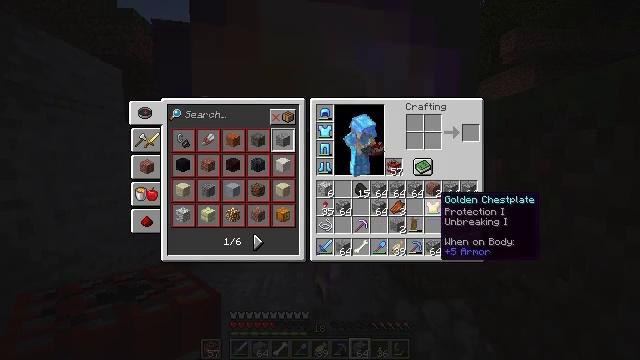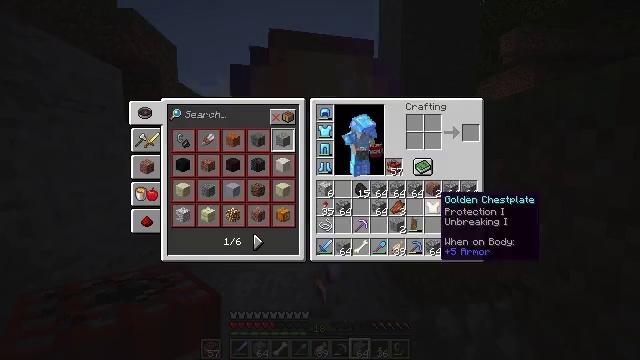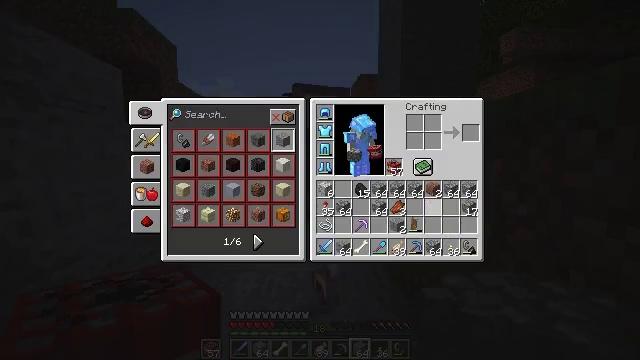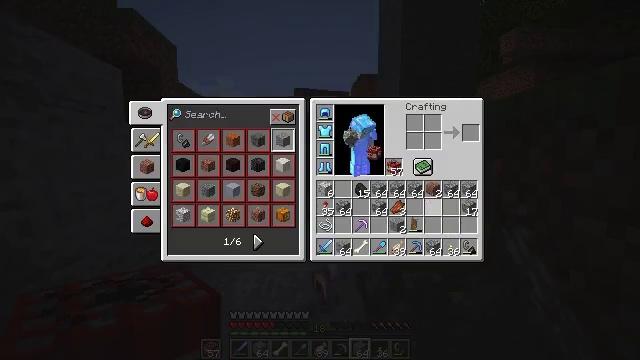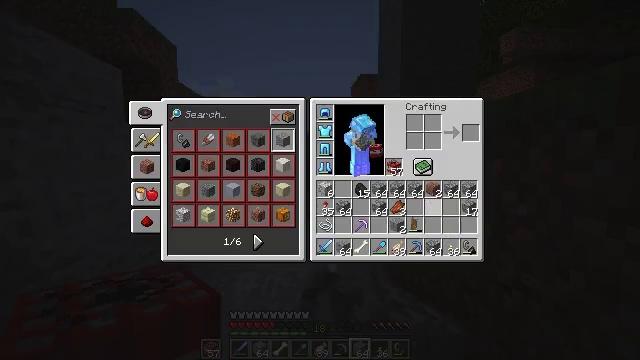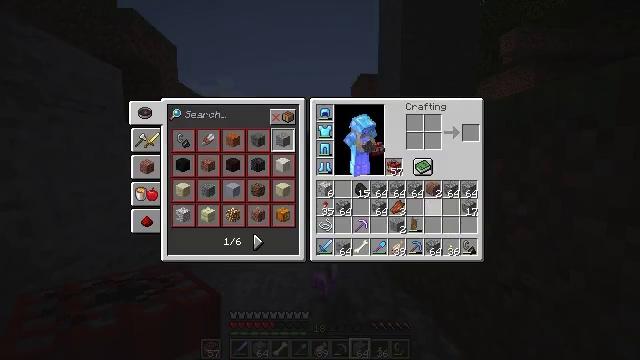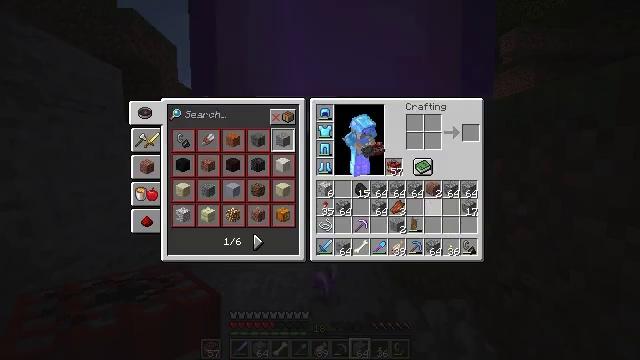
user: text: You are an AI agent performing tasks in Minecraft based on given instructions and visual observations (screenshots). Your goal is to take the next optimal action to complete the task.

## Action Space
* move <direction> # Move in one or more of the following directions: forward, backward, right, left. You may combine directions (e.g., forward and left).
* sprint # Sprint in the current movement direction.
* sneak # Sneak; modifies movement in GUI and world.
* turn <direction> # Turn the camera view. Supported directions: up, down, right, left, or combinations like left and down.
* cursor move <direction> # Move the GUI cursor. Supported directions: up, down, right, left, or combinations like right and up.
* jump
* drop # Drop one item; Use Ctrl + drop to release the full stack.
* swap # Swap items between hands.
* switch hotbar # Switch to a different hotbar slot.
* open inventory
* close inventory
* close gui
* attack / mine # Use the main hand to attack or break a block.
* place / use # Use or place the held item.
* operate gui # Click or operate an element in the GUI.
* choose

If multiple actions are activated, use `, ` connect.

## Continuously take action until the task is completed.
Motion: motion action
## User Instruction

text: Remove a golden chestplate from the inventory.
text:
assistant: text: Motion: sprint, open gui
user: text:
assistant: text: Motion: sprint, drop
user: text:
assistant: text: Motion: sprint, drop
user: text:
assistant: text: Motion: sprint
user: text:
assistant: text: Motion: sprint
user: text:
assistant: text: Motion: sprint
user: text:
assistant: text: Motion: sprint